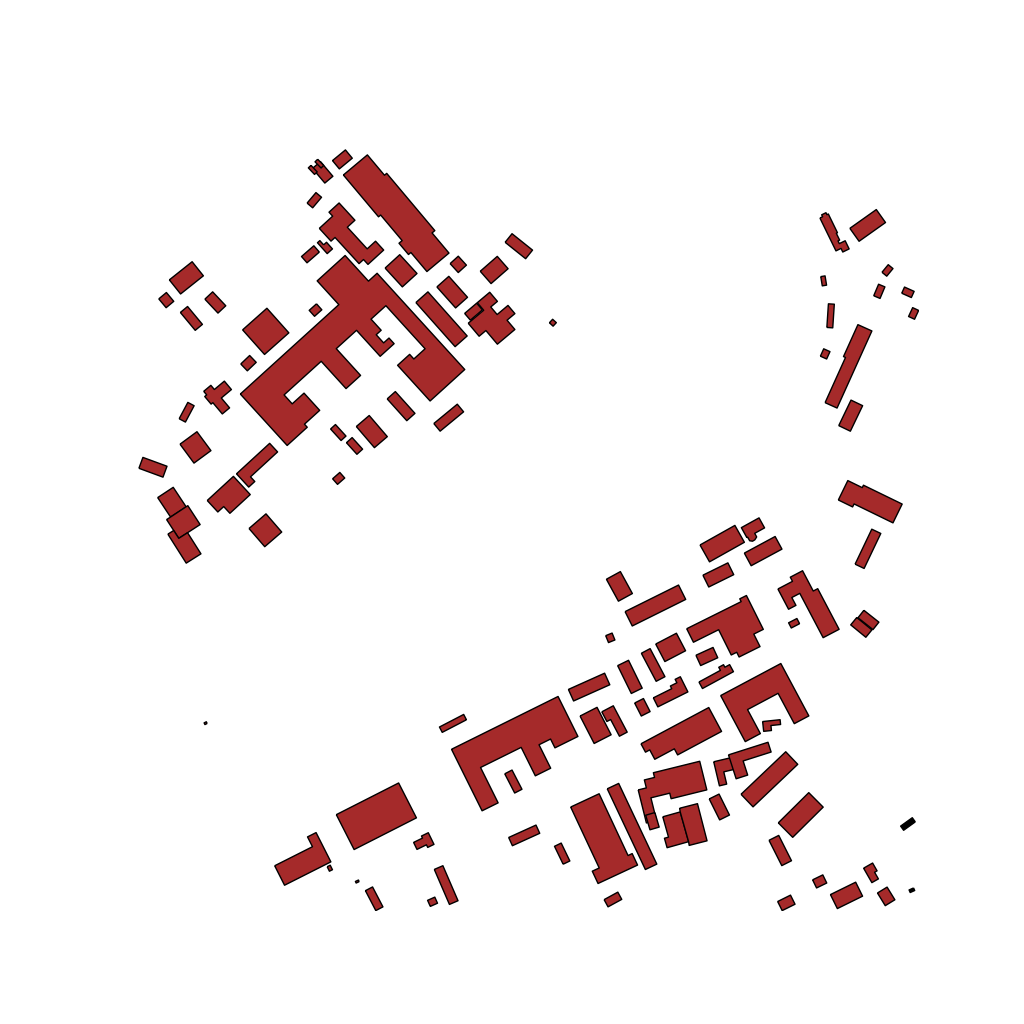
Tags: overhead vector_map, industrial, recreation, residential, special, individual_rise, low_rise, medium_rise, density_1, Building, Facility, 1.0 km²